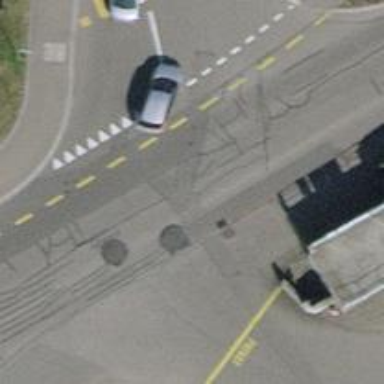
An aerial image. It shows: Asphalt cycleway.